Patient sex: F
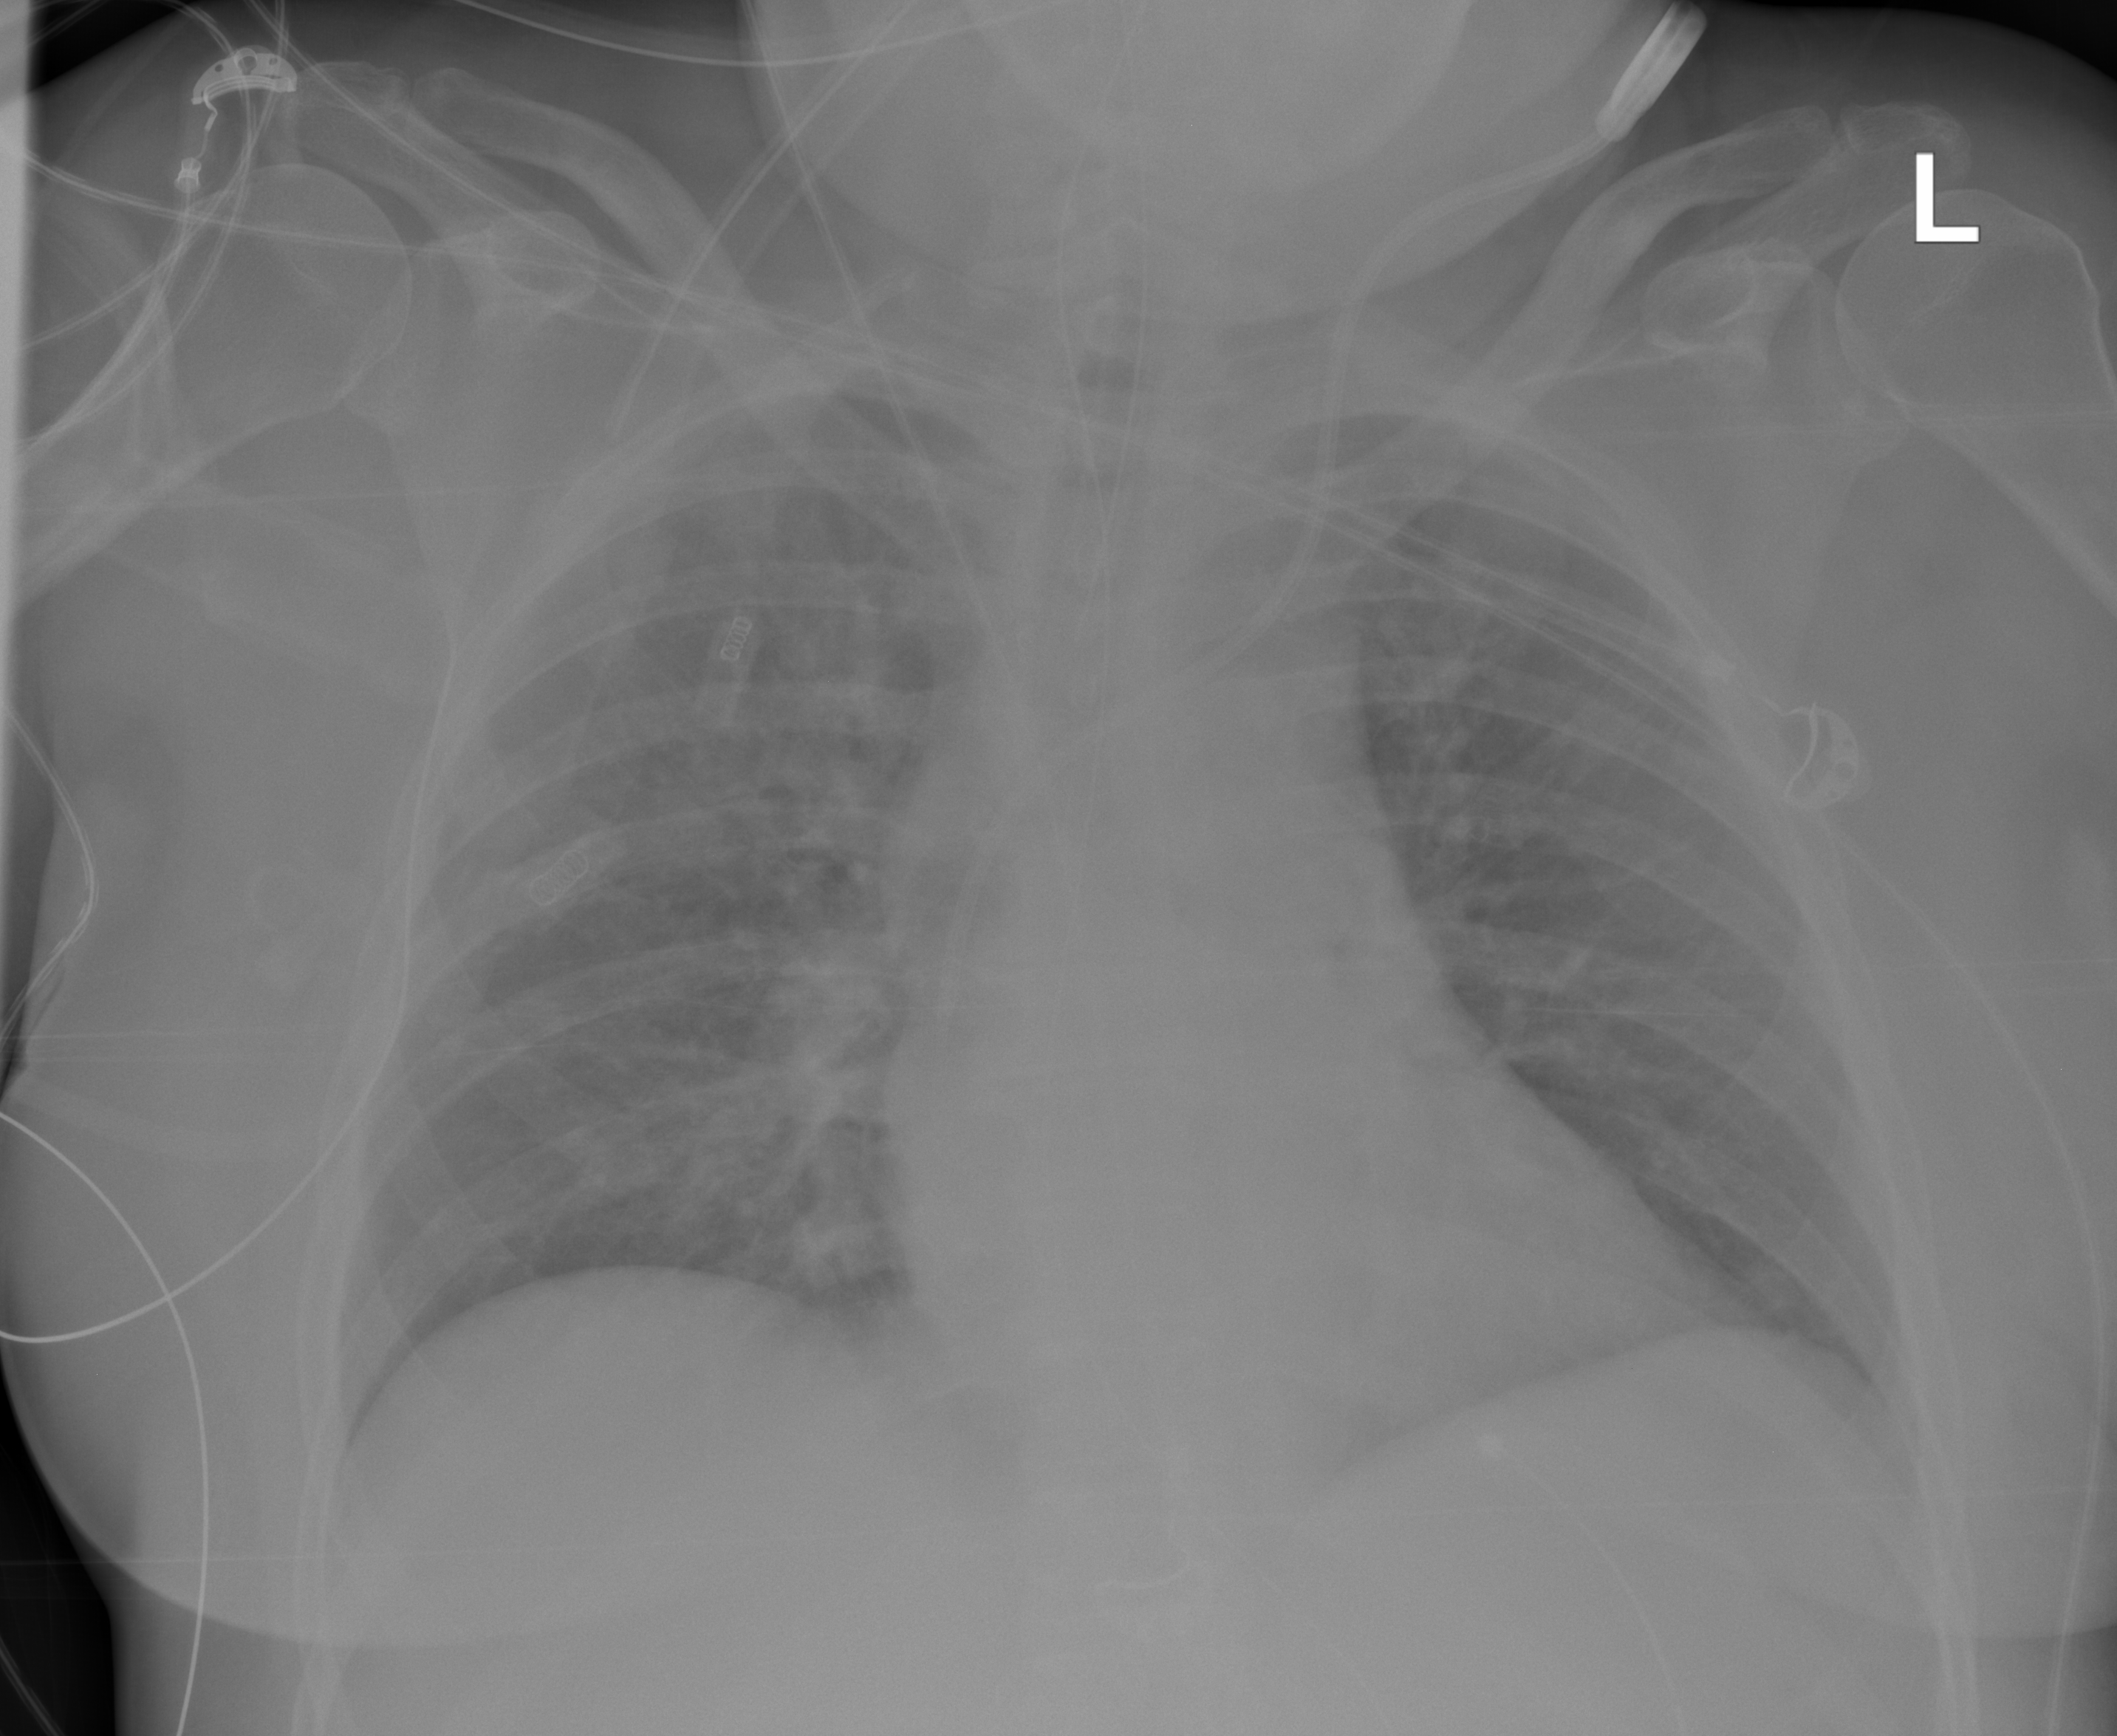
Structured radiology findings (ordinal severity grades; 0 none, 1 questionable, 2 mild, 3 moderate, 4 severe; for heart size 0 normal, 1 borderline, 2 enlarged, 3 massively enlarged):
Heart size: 0
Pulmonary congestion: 2
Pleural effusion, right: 0
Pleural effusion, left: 0
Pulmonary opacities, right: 1
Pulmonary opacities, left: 0
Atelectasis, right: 2
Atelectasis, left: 1